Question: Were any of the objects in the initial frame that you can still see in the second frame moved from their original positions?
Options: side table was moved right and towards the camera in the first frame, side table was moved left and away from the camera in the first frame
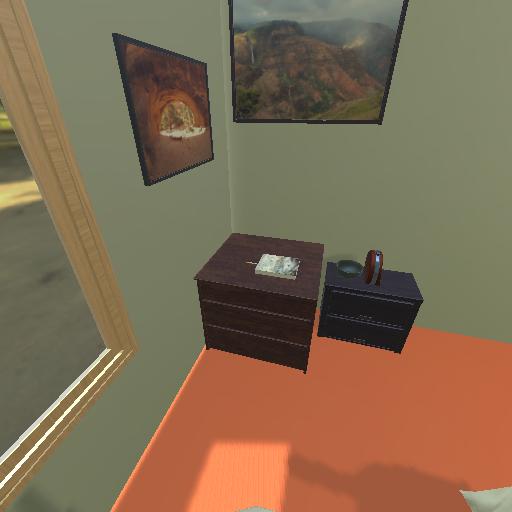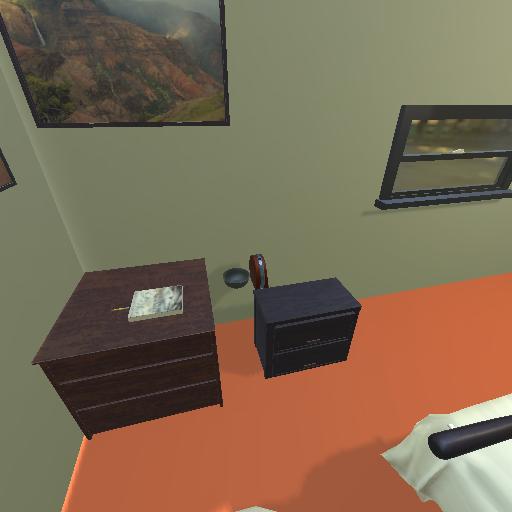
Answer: side table was moved right and towards the camera in the first frame